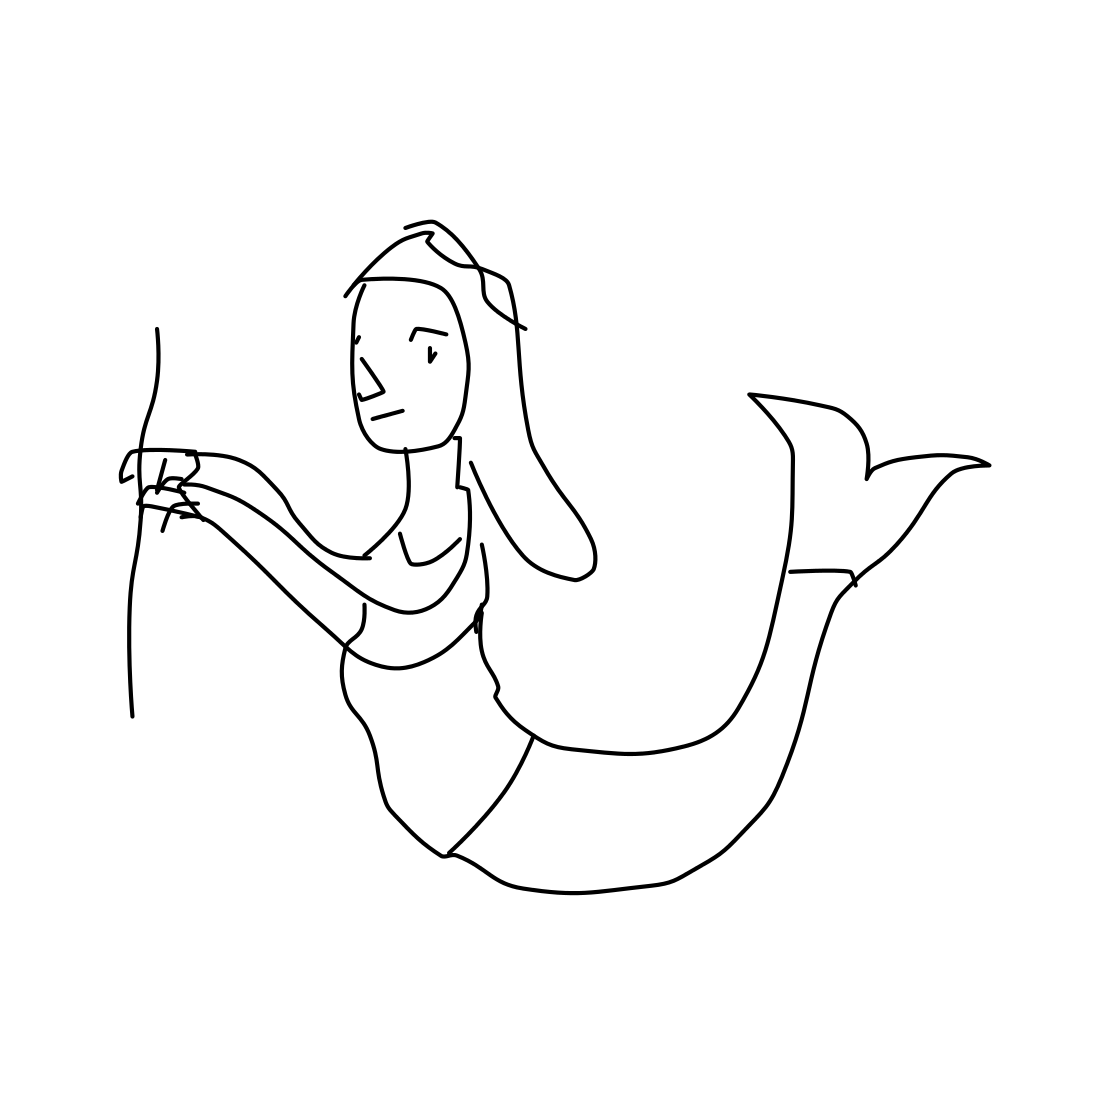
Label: mermaid